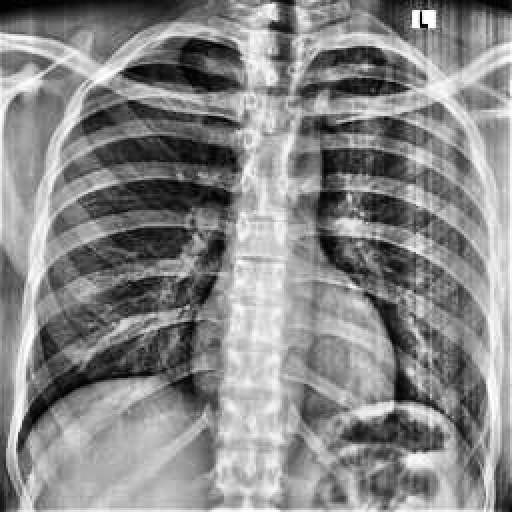
Finding: NORMAL